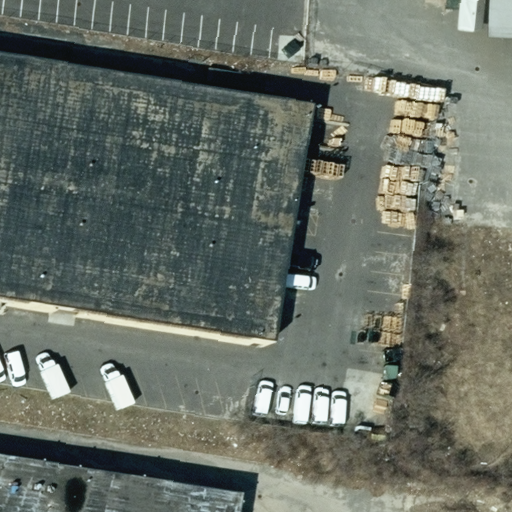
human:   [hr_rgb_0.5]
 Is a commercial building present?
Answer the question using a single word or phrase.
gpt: no

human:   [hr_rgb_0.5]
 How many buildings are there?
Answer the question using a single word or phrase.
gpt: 3

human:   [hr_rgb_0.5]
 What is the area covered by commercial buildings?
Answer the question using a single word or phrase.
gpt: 0m2

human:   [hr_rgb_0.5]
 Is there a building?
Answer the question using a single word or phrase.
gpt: yes

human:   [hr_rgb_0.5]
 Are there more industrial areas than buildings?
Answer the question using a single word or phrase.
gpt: no

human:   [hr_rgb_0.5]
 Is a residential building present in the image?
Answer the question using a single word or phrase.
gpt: no

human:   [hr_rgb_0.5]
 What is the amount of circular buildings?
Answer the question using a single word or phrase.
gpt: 0

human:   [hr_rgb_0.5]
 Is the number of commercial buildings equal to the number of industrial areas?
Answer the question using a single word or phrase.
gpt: no

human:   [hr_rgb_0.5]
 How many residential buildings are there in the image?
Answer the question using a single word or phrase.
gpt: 0

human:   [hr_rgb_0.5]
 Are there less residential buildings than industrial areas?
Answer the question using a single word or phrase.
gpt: yes

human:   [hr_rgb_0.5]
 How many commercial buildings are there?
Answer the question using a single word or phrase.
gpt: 0

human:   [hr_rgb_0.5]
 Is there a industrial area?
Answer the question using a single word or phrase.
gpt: yes

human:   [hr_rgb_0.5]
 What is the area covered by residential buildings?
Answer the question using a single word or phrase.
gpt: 0m2

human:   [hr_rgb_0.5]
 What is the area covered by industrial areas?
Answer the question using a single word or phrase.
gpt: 10623m2

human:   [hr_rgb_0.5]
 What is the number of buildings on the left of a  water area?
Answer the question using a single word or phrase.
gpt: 0

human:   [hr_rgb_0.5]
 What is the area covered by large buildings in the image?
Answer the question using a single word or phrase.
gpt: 4079m2

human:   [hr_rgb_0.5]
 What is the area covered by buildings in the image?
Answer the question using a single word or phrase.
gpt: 4080m2

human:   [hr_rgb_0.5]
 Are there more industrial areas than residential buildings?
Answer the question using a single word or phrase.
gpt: yes

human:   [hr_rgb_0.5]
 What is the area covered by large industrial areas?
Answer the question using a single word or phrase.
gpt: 10623m2

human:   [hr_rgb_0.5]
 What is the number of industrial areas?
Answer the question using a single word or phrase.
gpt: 1

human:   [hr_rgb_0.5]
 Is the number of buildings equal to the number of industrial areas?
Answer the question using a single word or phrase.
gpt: no

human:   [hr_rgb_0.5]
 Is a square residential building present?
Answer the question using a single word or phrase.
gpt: no

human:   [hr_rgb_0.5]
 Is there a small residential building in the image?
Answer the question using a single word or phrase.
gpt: no

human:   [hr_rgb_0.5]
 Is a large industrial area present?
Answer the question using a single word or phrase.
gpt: yes

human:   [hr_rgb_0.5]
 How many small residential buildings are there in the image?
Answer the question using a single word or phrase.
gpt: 0

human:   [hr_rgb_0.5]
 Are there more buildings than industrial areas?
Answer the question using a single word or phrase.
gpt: yes

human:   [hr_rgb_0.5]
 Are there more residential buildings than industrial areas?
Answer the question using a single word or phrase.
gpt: no

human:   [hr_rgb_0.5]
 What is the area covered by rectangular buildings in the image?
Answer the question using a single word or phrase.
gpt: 4080m2

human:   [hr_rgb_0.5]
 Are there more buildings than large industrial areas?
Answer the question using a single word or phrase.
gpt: yes

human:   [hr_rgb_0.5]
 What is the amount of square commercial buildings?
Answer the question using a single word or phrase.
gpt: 0

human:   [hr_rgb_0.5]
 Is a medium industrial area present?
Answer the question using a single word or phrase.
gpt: no

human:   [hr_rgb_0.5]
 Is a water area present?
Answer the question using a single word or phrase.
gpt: no

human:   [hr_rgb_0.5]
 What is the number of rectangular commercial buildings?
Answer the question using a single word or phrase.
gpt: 0

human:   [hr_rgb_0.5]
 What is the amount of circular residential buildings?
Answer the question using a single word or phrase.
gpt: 0

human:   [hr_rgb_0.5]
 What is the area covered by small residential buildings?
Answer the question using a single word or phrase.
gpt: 0m2

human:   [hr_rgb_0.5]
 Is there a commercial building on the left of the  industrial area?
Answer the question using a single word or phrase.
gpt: no

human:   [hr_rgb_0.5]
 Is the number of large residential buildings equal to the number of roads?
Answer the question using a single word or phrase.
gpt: yes

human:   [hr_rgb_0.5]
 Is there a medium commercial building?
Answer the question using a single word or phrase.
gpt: no

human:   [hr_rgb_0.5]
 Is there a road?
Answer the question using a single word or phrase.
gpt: no

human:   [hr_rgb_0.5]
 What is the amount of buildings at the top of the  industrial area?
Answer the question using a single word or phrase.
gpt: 2

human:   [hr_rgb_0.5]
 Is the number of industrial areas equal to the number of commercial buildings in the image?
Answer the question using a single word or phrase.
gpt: no

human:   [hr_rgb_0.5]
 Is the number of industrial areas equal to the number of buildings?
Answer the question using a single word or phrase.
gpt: no

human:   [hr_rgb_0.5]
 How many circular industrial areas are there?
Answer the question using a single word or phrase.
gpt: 0

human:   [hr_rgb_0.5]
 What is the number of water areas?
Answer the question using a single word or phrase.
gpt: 0

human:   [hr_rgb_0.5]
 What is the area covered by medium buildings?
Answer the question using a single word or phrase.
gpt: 0m2

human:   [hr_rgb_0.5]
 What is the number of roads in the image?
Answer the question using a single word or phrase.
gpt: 0

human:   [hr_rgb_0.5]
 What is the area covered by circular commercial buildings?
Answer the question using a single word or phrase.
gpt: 0m2

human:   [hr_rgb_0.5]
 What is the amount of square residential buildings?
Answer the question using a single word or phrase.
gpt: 0

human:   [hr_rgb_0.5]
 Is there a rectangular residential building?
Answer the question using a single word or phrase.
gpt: no

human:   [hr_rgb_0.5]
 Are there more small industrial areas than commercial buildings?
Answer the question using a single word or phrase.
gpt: no

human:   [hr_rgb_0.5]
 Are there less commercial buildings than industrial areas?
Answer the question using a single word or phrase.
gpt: yes

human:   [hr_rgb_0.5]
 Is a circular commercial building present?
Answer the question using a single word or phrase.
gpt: no

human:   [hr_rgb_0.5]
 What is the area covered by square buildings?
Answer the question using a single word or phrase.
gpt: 0m2

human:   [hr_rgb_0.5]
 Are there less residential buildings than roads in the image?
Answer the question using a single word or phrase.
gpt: no

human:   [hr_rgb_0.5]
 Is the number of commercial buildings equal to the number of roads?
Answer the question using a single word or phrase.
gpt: yes

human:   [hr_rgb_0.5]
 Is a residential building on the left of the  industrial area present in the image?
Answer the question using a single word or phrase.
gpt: no

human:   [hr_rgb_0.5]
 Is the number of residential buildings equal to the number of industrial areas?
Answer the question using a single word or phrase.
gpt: no

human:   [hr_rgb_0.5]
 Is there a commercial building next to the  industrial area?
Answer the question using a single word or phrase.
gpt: no

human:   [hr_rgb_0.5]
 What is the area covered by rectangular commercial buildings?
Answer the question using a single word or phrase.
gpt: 0m2

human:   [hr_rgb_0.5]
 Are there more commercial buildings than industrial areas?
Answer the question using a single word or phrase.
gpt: no

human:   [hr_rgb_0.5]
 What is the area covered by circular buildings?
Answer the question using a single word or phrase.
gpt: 0m2

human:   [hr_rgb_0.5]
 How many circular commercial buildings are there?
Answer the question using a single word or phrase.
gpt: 0

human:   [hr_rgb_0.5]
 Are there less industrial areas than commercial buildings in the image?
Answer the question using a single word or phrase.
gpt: no

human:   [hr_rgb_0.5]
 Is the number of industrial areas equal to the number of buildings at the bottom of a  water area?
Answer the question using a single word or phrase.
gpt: no